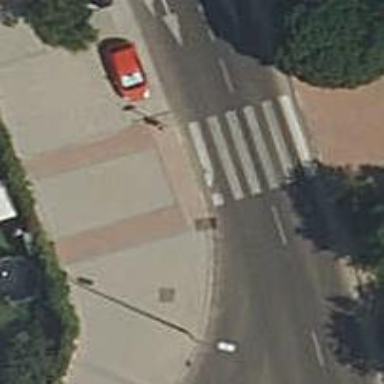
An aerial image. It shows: Zebra crossing on the road.